Field crop: maize
Growth stage: 2
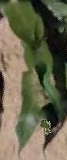
Species: maize